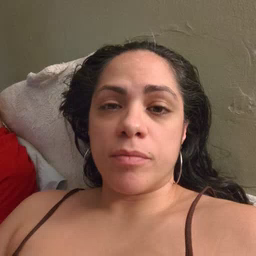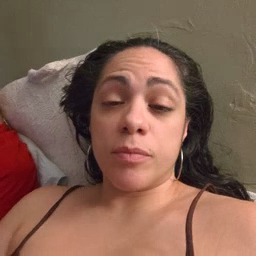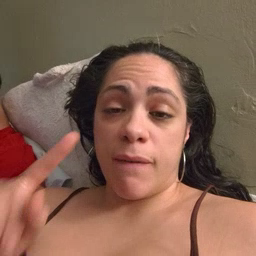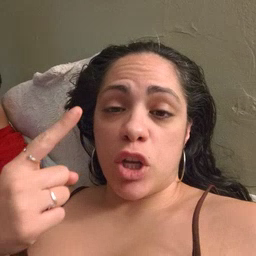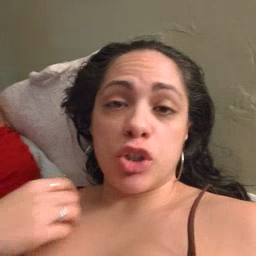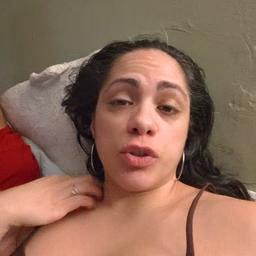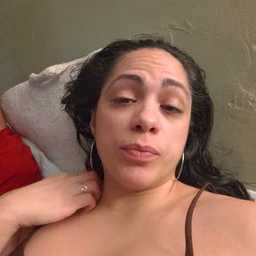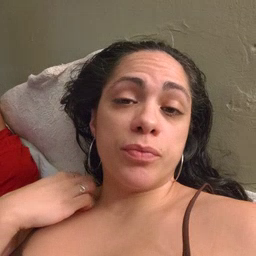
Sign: first